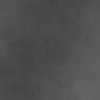
Atmospheric dust classification: dusty